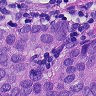
Metastatic tissue present: yes